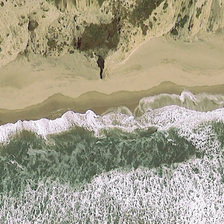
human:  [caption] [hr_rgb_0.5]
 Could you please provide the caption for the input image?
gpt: white waves in green ocean are near yellow beach .

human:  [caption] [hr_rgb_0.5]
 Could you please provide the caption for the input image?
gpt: white waves in green ocean are near yellow beach .

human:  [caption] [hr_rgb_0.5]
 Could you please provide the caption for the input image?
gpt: white waves in green ocean are near yellow beach .

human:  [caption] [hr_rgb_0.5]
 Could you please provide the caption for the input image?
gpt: white waves in green ocean are near yellow beach .

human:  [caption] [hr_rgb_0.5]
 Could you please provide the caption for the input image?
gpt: white waves in green ocean are near yellow beach .